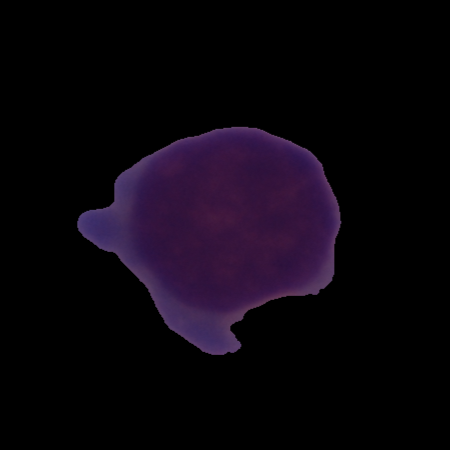
Label: healthy